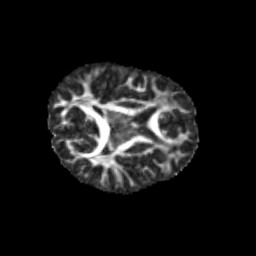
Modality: FA
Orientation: axial
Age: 10
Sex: male
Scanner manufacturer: siemens
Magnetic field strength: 3 T
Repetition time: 3.8 s
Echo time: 0.07 s